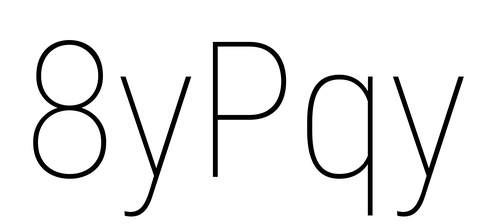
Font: Roboto_Condensed_Thin